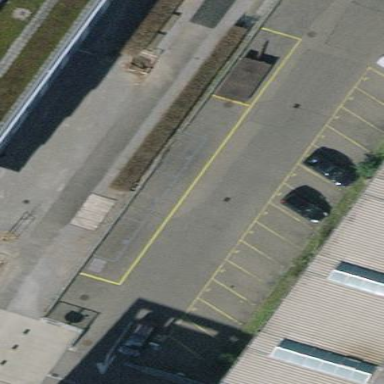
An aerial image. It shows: Bicycle parking area with rack.